Question: I'm using Java to create a program, the GUI is being created with Java Swing. So I'd like to know what can I do to make my program appear in the emerging menu on Windows (right-click menu).
There's a link where you can see what I mean:

So the idea is to install the program and make appear a custom option in that menu.
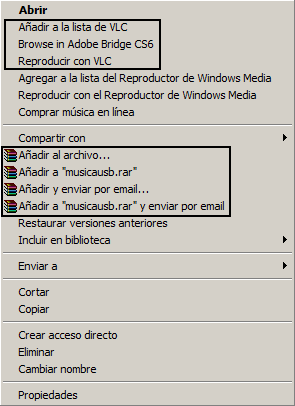
Answer: A solution is explained here: <URL>